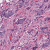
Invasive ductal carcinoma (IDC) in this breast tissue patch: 1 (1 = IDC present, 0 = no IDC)